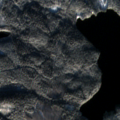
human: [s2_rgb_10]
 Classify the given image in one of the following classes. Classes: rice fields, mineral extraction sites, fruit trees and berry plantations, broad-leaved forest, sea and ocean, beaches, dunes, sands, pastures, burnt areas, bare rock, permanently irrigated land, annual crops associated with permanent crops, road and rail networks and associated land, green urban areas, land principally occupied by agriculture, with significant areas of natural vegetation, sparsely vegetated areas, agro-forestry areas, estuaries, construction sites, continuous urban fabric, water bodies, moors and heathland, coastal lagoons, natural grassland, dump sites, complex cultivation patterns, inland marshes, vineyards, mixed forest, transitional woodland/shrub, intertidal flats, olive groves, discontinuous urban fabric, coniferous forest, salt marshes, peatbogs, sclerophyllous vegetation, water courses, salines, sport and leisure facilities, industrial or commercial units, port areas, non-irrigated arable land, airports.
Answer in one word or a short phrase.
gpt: coniferous forest, mixed forest, water bodies